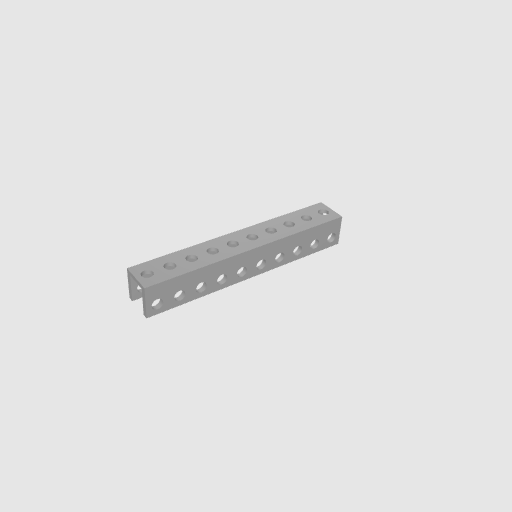
Part: UBeam10H